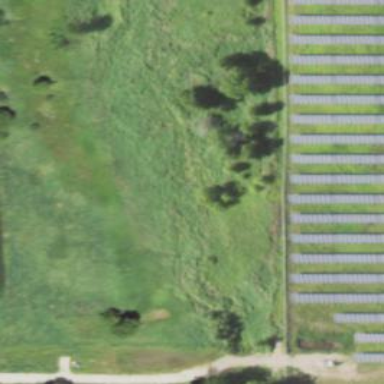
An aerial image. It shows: Solar power plant utilizing photovoltaic technology.